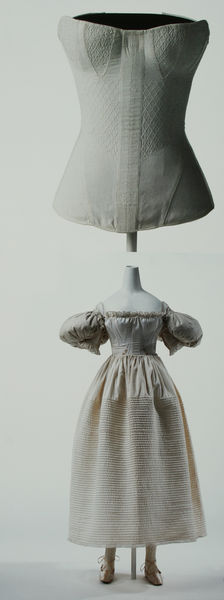
Titel: Korsett; Korsett, Unterhemd, Unterrock und Ärmelpolster
Standort: Kyoto (Japan)
Institution: Kyoto Costume Institute
Schlagwörter: dunkel, fuß, schatten, weiß, ausschnitt, brust, frau, grau, hell, kleid, licht, schwarz, tuch, beige, mode, muster, rock, tanz, bluse, falten, kleidung, ärmel, hals, bestickt, figur, kostüm, stoff, kind, saum, bühne, theater, tänzerin, dekoltee, puffärmel, seide, beine, taille, bein, brüste, füße, japan, wellen, modell, zwei, balett, ballerina, ballet, ballett, kostum, mieder, schuhe, schule, spitzenschuhe, stab, ballettschuhe, falte, detail, büste, lichteinfall, rüschen, naht, dekolleté, foto, fotografie, photographie, blind, torso, geriffelt, entwurf, puppe, puppen, photo, bustier, schattiert, farbfoto, oberteil, korsett, kleiderständer, stange, verschluß, gerafft, pantoffeln, ausgestellt, corsage, unterkleid, nähte, unterwäsche, decollete, aufnahmen, riffelung, hochzeitskleid, schaufensterpuppe, kyoto, kinderkleidung, kleiderpuppe, kinderkleid, modellkleid, decolletee, body, schneiderpuppe, modellfigur, balettkleid, kostü, smok, 17. jahrhundert, schnürbänder, gefafft